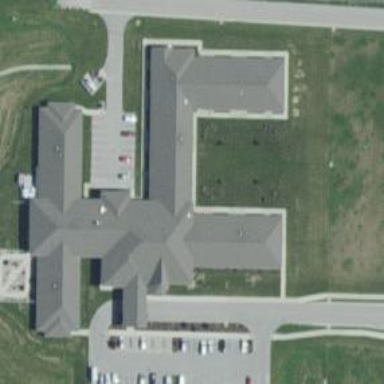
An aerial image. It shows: Building.